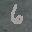
Label: 6